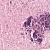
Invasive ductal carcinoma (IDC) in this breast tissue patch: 0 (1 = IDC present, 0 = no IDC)